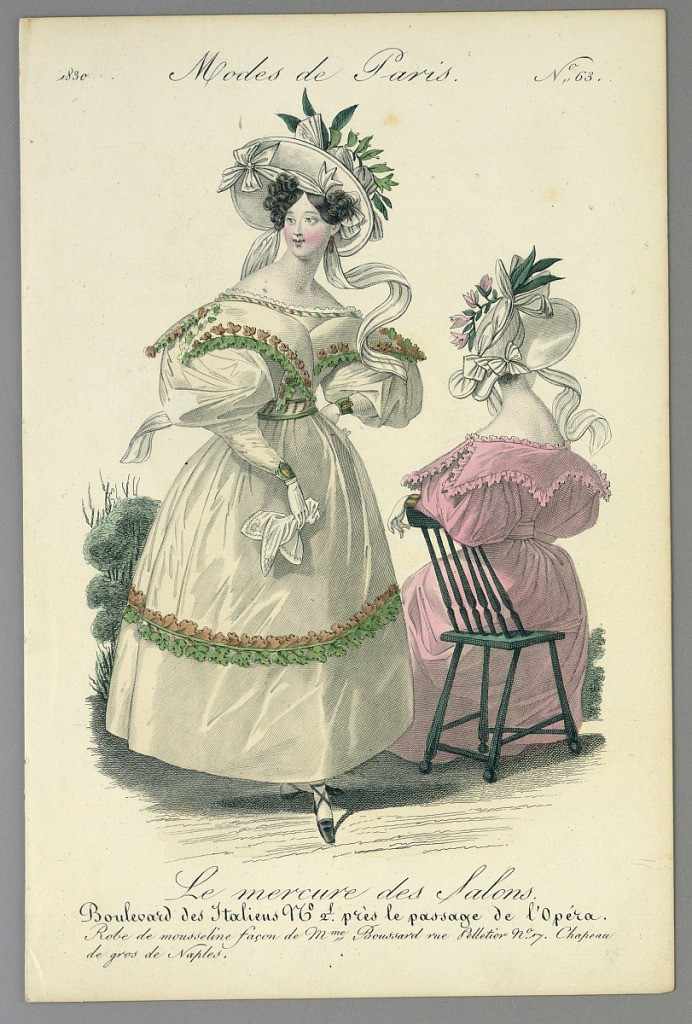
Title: Fashion Plate from Le Mercure des Salons, Modes de Paris
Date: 1830
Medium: Wood engraving, brush and watercolor on paper
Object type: Print
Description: Two women; one woman standing left, wearing a white dress and hat, with green and brown trim; the other sitting right, in a pink dress. Title above and below.